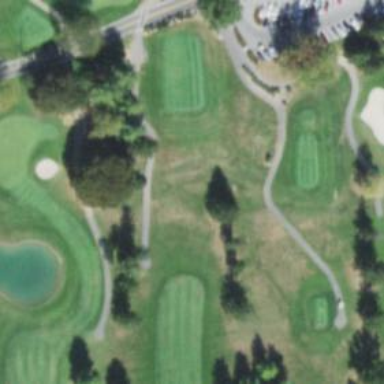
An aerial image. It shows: Service road used as golf cart path.